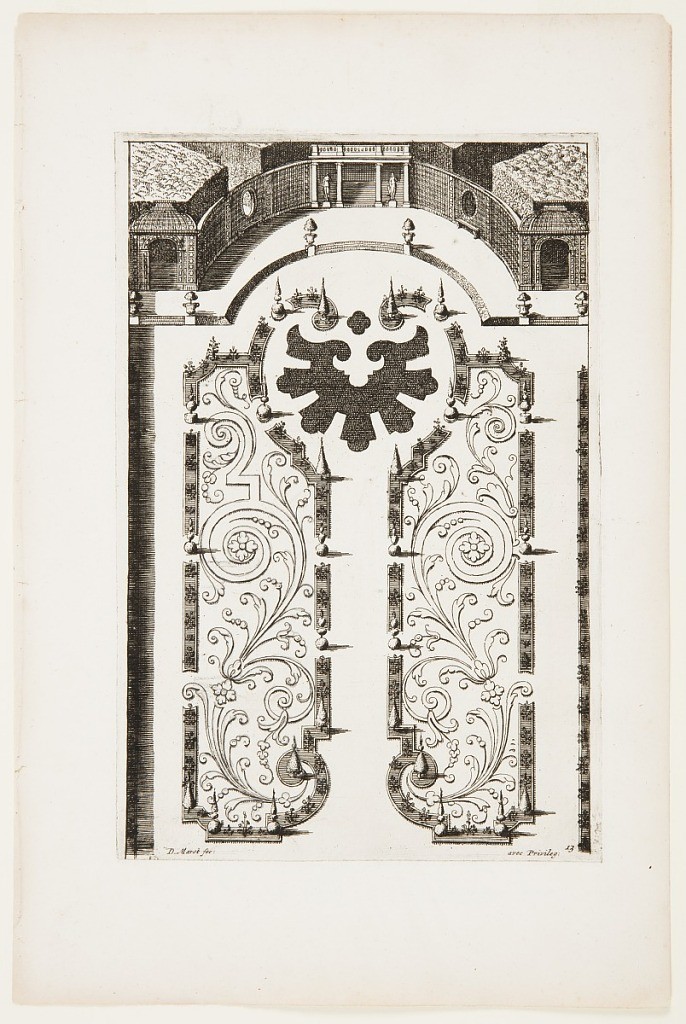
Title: Plate, in Nouveaux Livre de Parterres contenant 24 pensséz diferantes (New Book Containing 24 Different Variations for Garden Beds)
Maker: Daniel Marot, French, active in the Netherlands and England, 1661–1752
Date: ca. 1700
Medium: Etching and engraving on white laid paper
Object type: Print
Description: Landscape architecture design for garden.